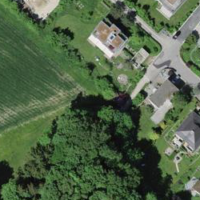
EUNIS habitat code: 55
Species observed at this site:
Lonicera acuminata